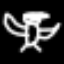
Label: angel